Field crop: maize
Growth stage: 2
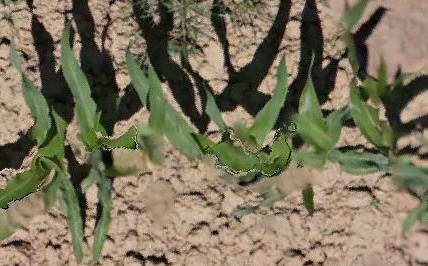
Species: maize